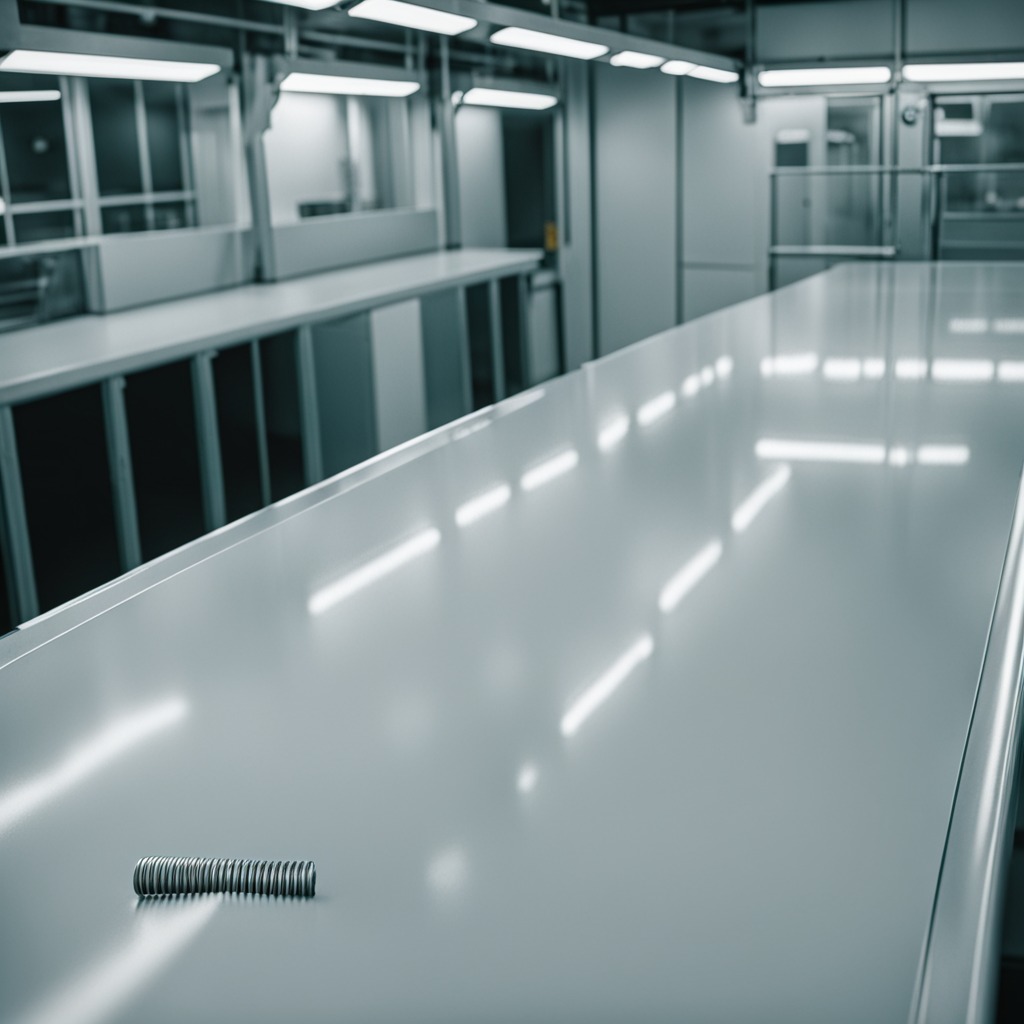
A coiled metal spring is lying on the table in a ship maintenance bay industrial lighting.